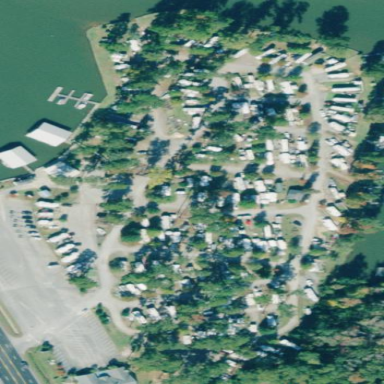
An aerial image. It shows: Caravan site for tourism.